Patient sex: M
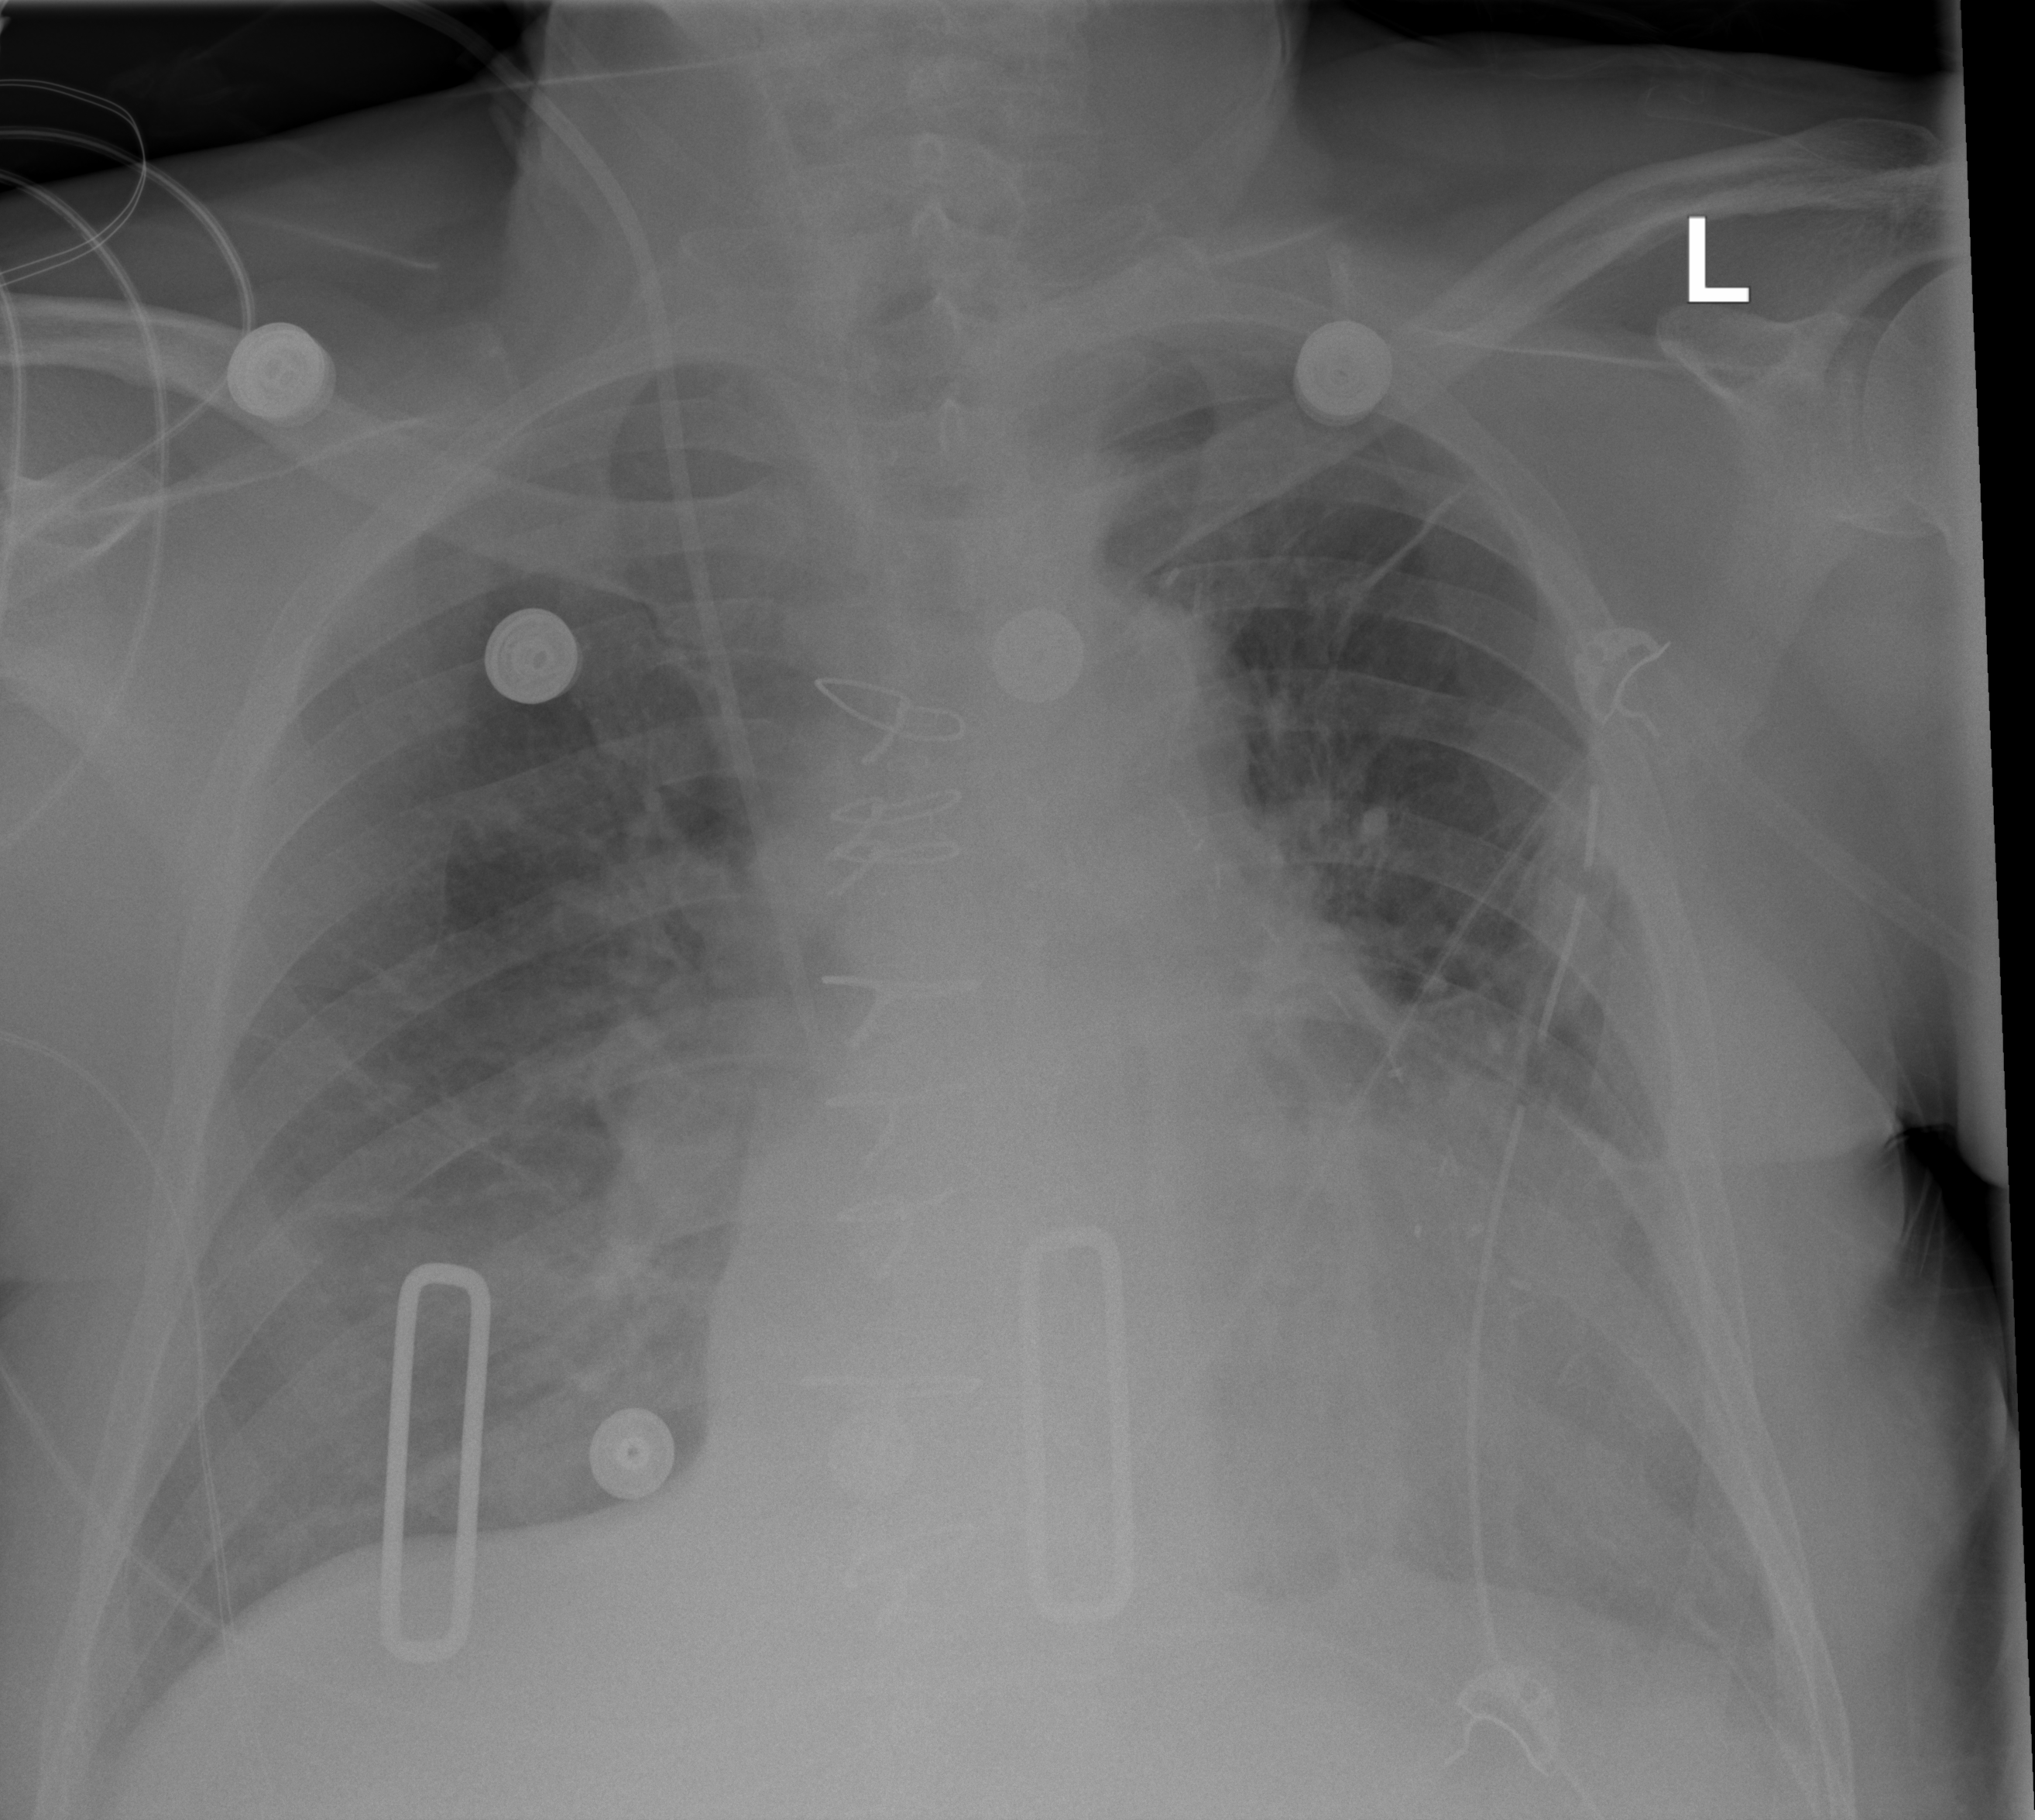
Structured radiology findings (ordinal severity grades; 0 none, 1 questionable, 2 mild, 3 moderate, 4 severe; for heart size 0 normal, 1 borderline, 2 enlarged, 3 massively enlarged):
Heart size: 2
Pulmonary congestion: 2
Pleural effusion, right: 0
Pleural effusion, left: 2
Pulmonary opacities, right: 1
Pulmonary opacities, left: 2
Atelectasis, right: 2
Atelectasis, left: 3